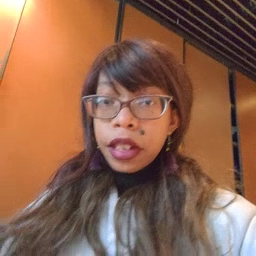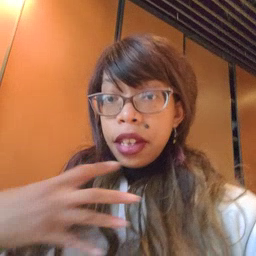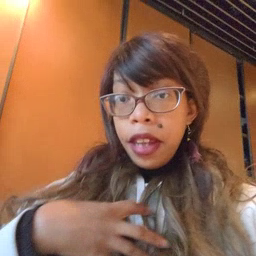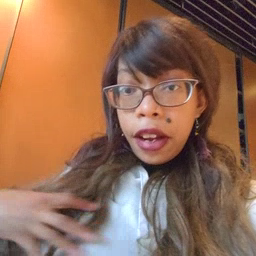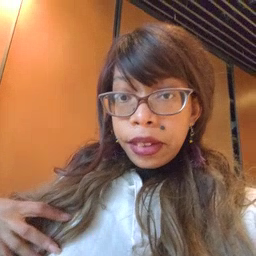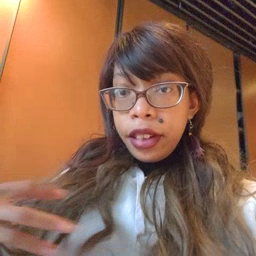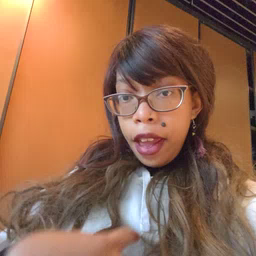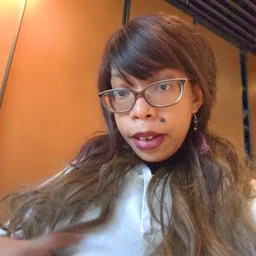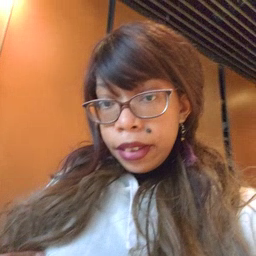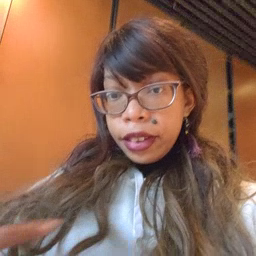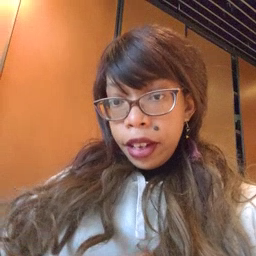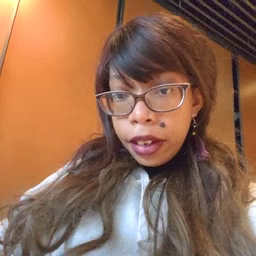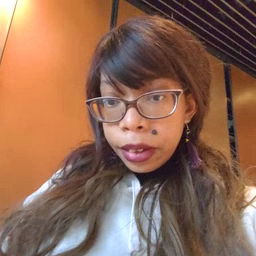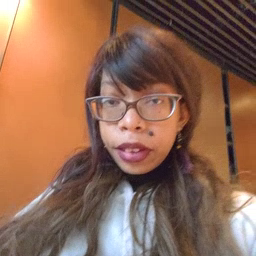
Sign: zebra